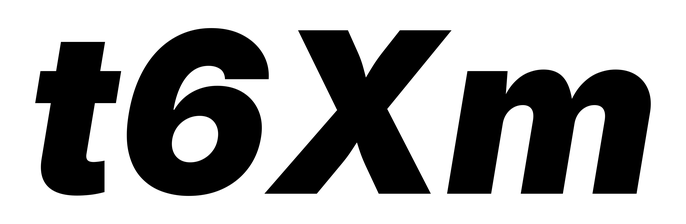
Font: Inter-Italic_Black_Italic